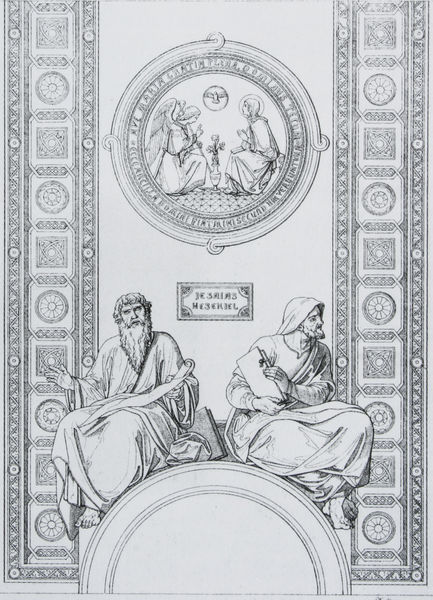
Titel: Dekorationsdetail aus der Allerheiligenhofkirche nach dem Karton von A. Heß
Künstler: A. Heß
Standort: München
Schlagwörter: flügel, hand, mann, vogel, weiß, menschen, sitzen, blume, frau, frisur, geste, grau, haar, männer, reden, schwarz, skizze, zeichnung, rose, tuch, gespräch, herren, muster, ornament, rock, bart, bärte, kappe, alte, band, kleidung, rahmen, taube, teller, vollbart, bild, gelehrte, hände, gewand, mantel, sitzend, gewänder, kreis, rund, tondo, umrandung, engel, vase, deutschland, schrift, bücher, sitz, bogen, zwei, grafik, graphik, füsse, rand, tafel, symmetrie, inschrift, ornamente, verzierung, robe, faltenwurf, betrachtung, stola, abbild, buch, denken, medaillon, barfuß, scheibe, druck, lithographie, radierung, stich, illustration, schwarzweiß, kreise, denker, kugel, mosaik, entwurf, lilie, rom, heft, studien, halbrund, rolle, fries, römer, schnörkel, prediger, heiligenschein, jesus, griechen, zeus, roll, griechisch, religiös, plan, schriftrolle, buck, gelehrter, kassetten, medaille, ornamentik, maria, kupferstich, erzengel, petrus, ikone, testament, verkündigung, alegorie, kapuze, lateinisch, strichzeichnung, schriftrollen, apostel, heiliger geist, gabriel, buchmalerei, verkündung, evangelisten, diskurs, propheten, steintafel, maria verkündigung, flies, philosophen, ezechiel, jeremias, jesaias, lilie vase, vollbäret, enegl, kallegorien, enfel, wandmosaiken